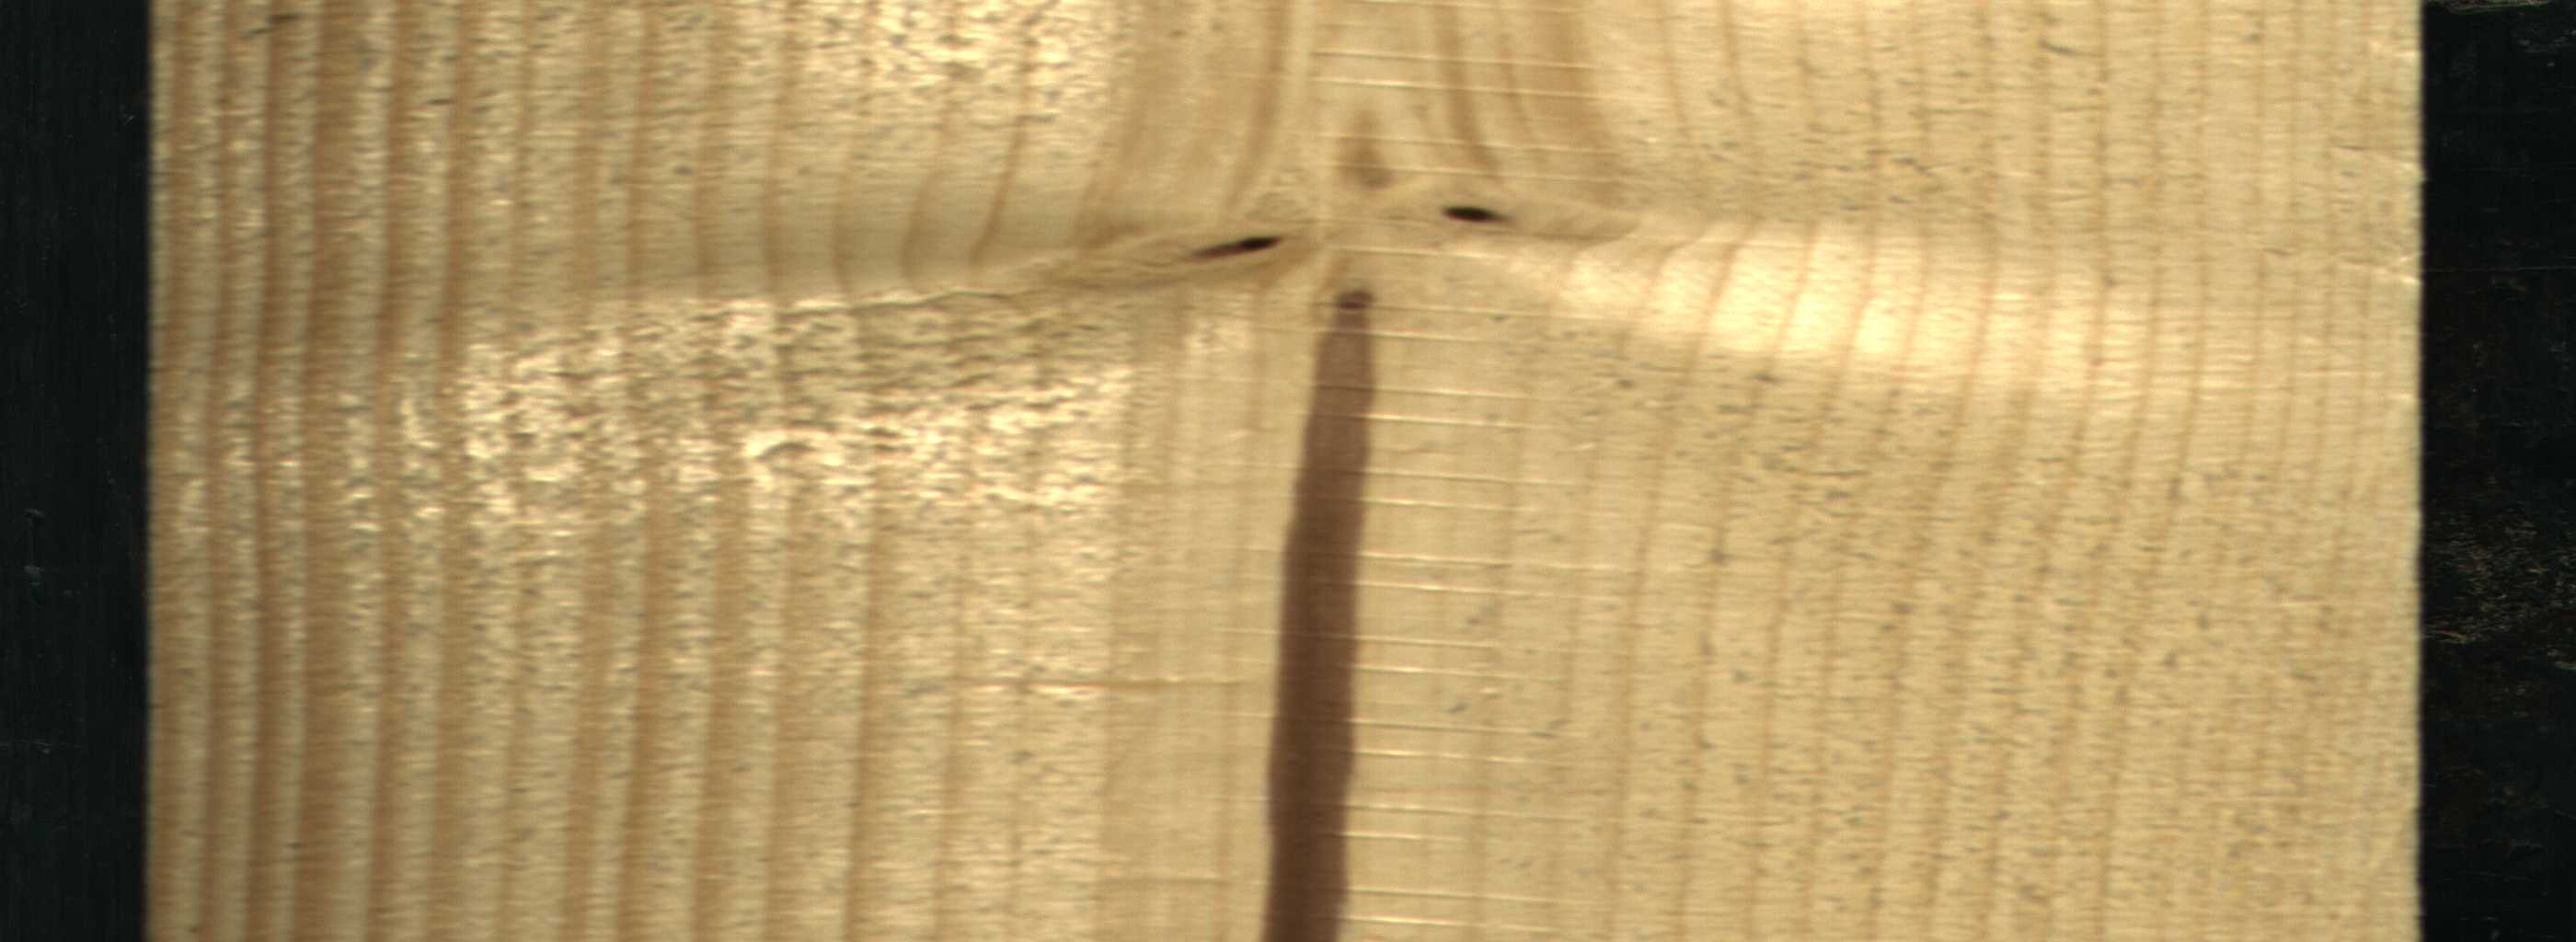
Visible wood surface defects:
Marrow
Dead_Knot
Dead_Knot